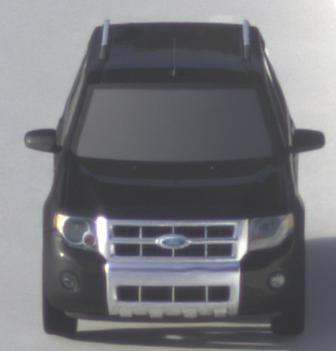
Make: Ford
Model: Escape Hybrid
Detailed model: -
Model produced from: 2004
Model produced until: 2012
Doors: 5
Color: black
Road condition: dry road
Daytime: sunrise or sunset
Contrast: medium contrast